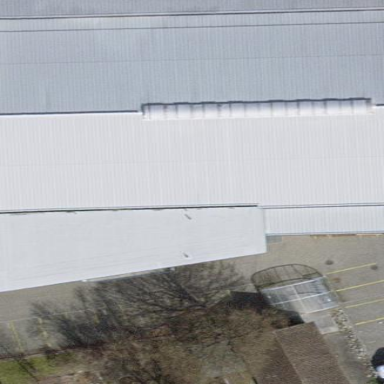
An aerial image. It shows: Industrial building with flat roof.